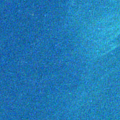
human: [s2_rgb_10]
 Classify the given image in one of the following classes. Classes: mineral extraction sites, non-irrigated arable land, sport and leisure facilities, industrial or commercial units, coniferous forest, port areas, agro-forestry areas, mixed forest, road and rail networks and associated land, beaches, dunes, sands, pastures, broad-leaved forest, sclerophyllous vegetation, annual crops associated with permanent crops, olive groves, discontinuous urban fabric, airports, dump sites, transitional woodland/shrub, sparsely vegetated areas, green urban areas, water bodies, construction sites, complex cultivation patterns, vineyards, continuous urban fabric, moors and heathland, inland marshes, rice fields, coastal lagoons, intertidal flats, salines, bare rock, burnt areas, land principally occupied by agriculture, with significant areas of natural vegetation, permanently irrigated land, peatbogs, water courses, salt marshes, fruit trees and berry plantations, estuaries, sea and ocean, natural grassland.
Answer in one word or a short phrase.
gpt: sea and ocean